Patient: sex M, age 56
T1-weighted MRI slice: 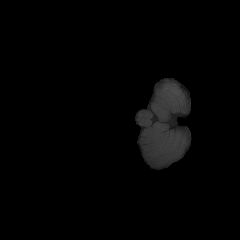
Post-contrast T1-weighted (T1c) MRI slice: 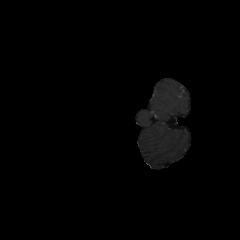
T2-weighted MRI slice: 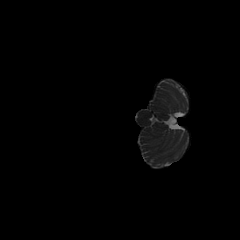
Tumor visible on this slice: no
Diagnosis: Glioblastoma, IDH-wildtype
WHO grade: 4